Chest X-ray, PA view. Patient: 63 years old, sex M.
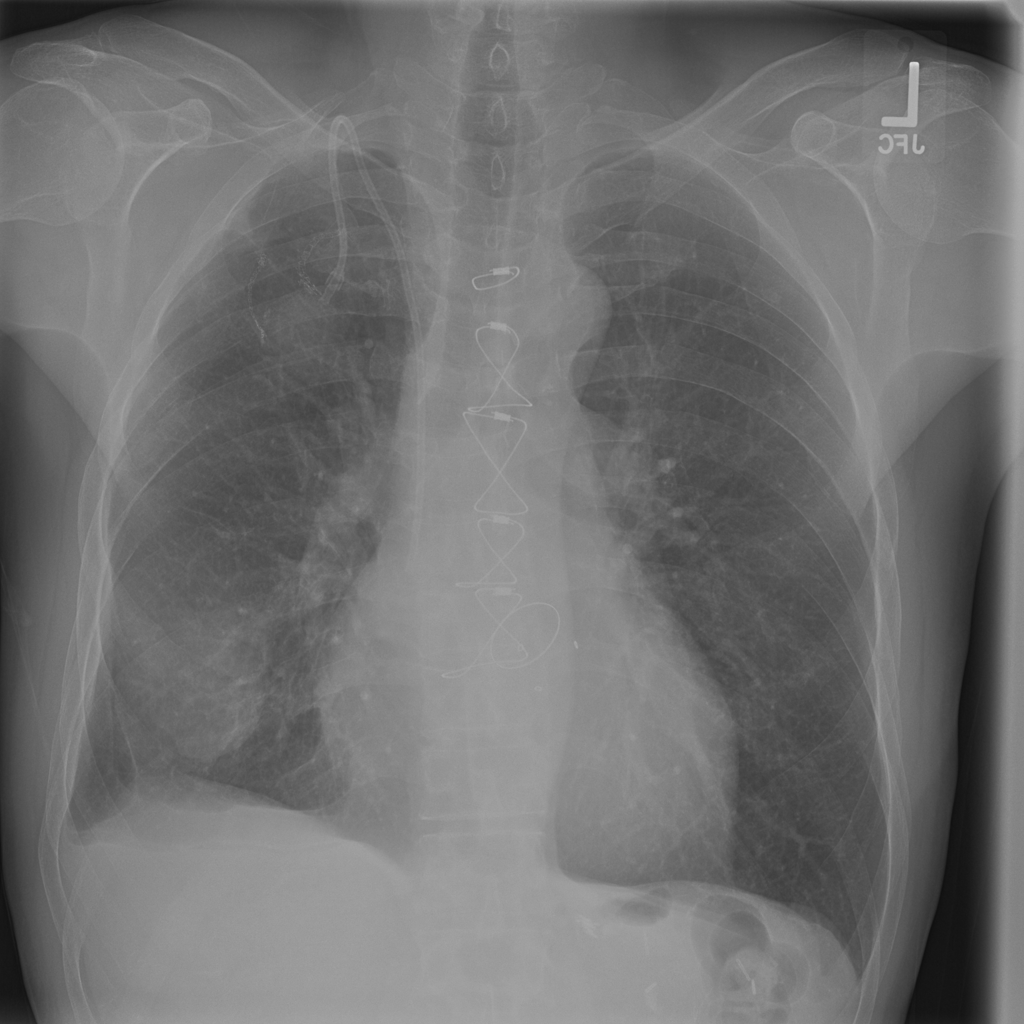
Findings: No Finding